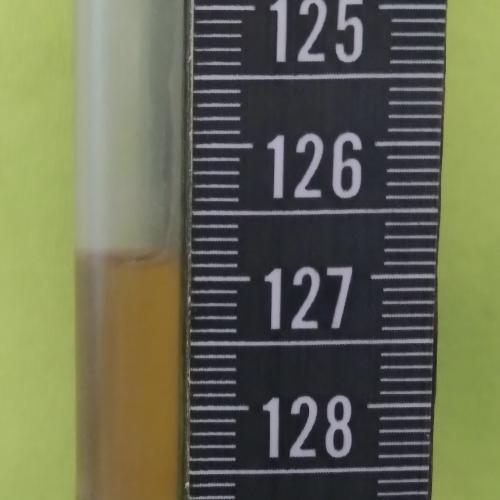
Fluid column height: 126.8 cm